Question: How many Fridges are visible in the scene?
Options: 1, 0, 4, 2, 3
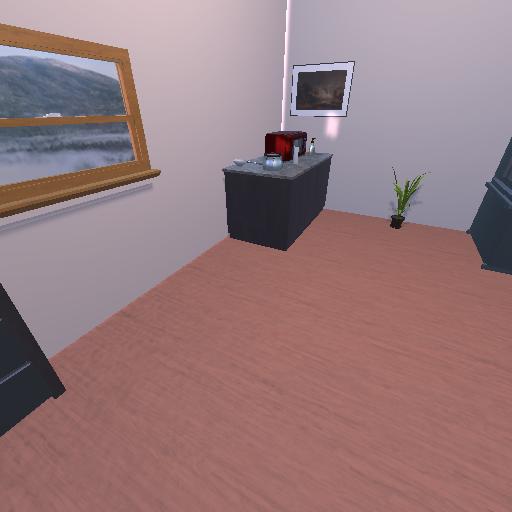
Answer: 1